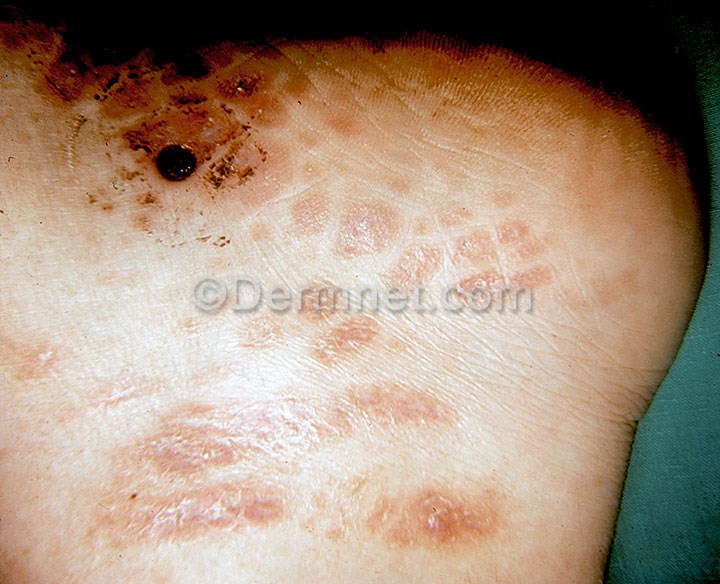
Disease: Systemic Disease